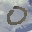
Label: 0